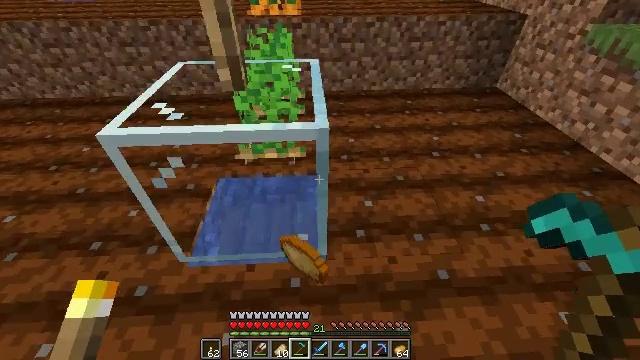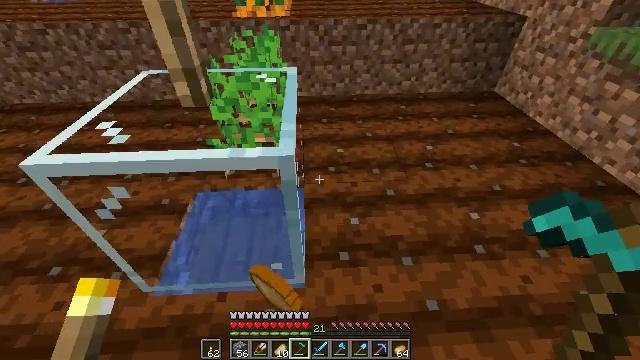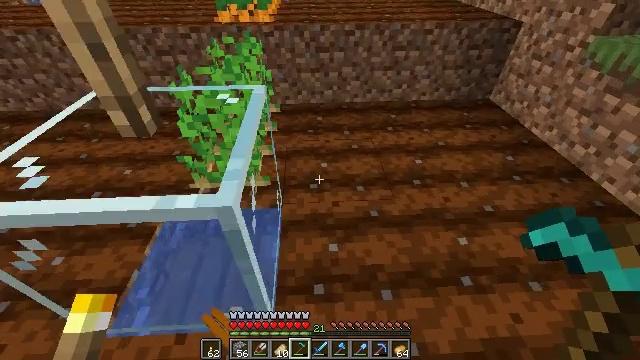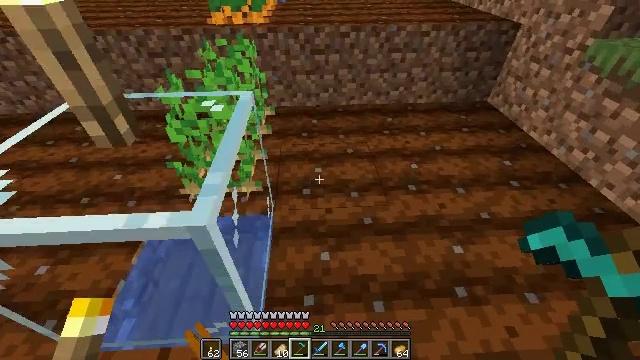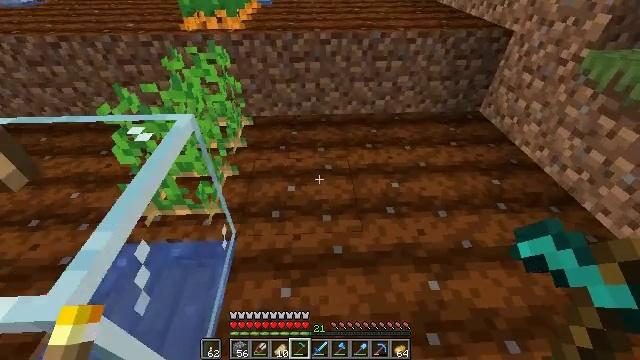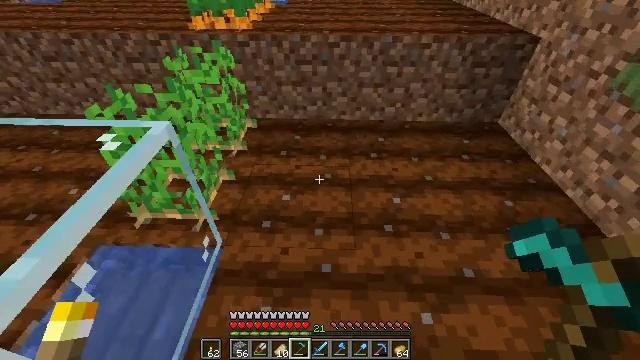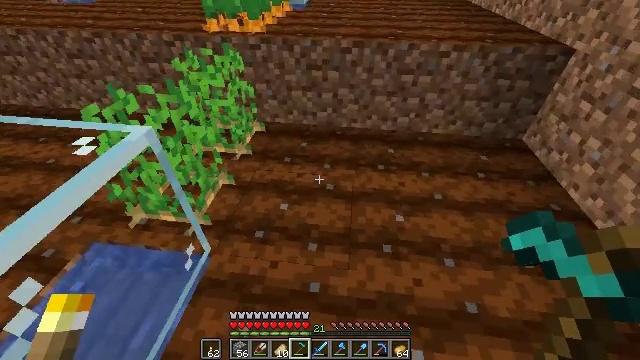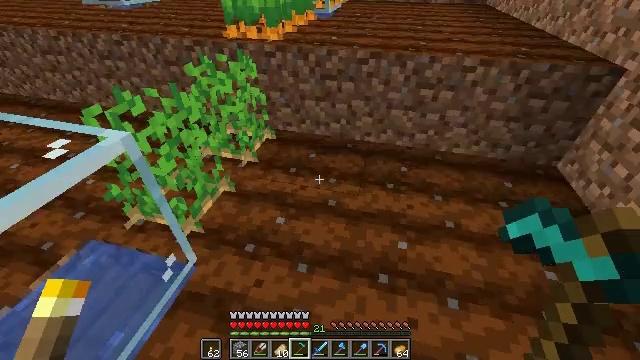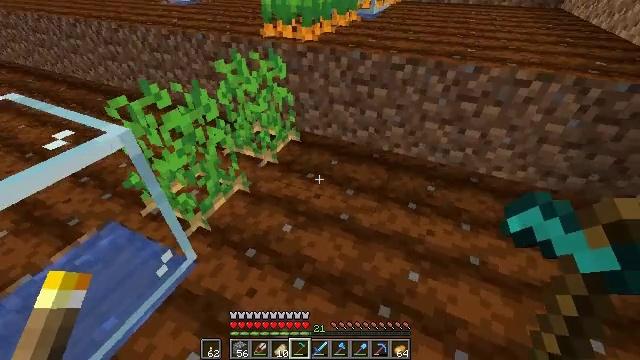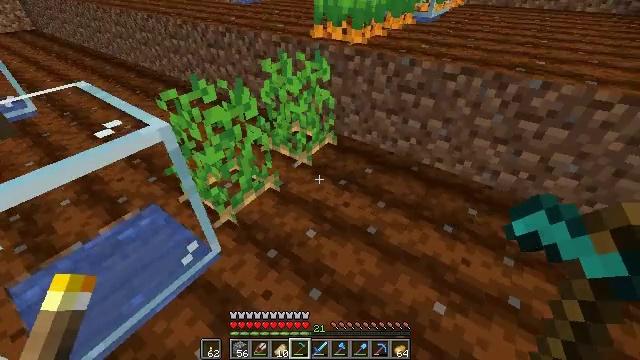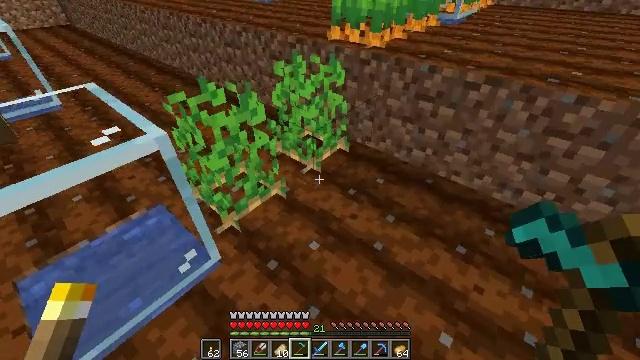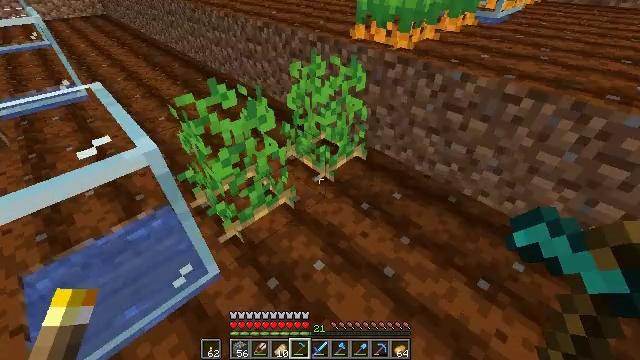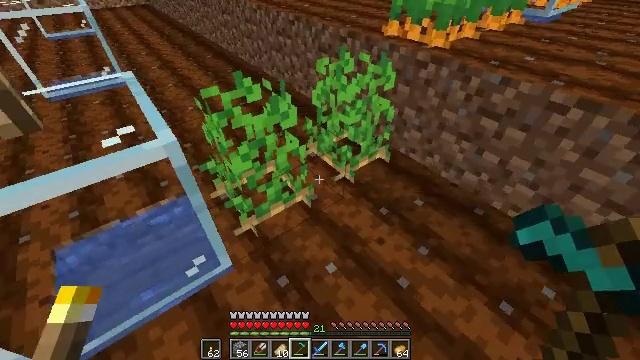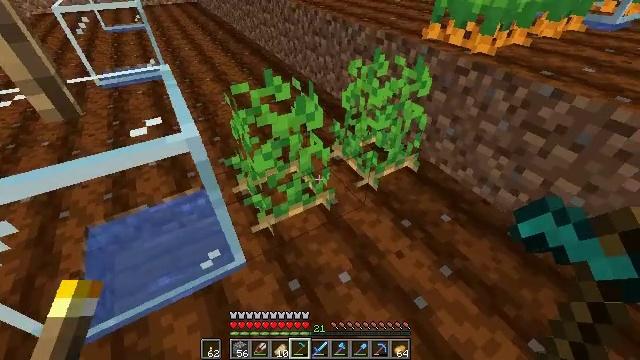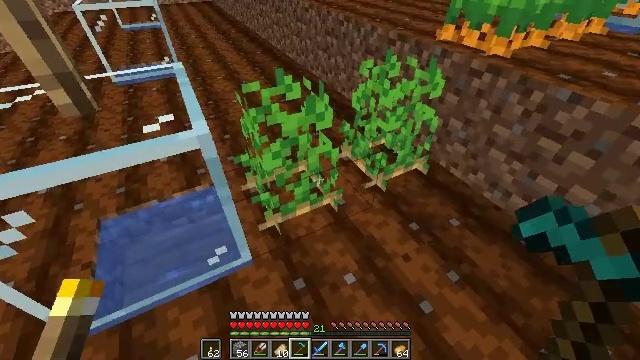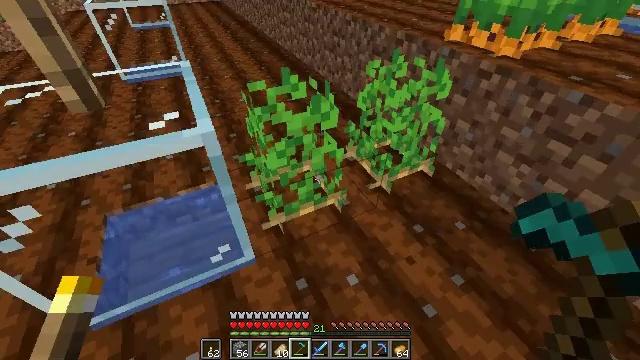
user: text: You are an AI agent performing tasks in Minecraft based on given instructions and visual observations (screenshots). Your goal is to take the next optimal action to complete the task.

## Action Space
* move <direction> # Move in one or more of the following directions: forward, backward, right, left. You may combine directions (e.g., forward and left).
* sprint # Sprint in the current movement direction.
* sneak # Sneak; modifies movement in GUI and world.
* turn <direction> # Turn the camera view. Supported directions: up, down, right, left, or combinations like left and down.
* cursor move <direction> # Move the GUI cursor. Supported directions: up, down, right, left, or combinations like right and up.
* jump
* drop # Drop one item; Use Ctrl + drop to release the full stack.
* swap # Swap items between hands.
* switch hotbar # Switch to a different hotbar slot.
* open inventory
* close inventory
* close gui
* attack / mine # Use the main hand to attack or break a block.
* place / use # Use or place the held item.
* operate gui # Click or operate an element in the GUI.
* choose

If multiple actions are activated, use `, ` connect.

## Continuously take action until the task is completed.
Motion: motion action
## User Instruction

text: Gather potatoes by left-clicking.
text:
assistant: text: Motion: move forward and move right
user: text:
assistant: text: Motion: move forward and move right
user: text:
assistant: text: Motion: move forward and move right
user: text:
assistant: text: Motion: move forward and move right
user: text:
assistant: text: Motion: move forward and move right, turn left
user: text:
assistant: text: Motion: move forward and move right, turn left
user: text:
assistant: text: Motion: move forward and move right, turn left and up
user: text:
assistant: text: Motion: move forward and move right, turn left
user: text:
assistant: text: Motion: move forward, turn left
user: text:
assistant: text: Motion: move forward, turn left
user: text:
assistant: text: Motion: turn left and down
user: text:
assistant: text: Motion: turn left and down
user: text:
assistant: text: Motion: turn left
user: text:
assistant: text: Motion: turn left
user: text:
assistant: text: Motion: turn left
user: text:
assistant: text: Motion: no_op
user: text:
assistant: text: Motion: attack / mine
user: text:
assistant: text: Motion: turn right, attack / mine
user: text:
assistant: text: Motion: turn right, attack / mine
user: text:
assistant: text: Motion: move forward, turn right and up, attack / mine
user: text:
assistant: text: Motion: move forward, turn right and up, attack / mine
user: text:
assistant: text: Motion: move forward
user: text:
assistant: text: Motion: move forward
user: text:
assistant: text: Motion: no_op